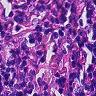
Metastatic tissue present: no